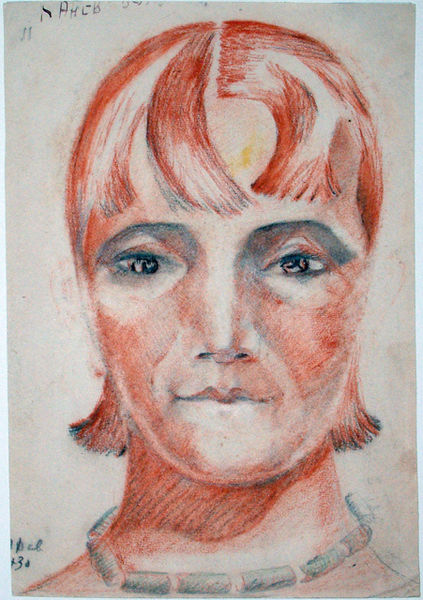
Titel: Self-Portrait, Self-Portrait
Künstler: Iuliia Grigor'evna Arapova (Kapitanova)
Standort: Amherst (Massachusetts, USA)
Institution: Mead Art Museum, Amherst College
Schlagwörter: blue, fringe, red, white, black, grey, hair, nose, portrait, woman, man, head, orange, red hair, eyes, drawing, color, shadow, mouth, sketch, necklace, cheeks, neck, style, signature, pastel, pencil, lines, lip, lips, fashion, russian, date, sorrow, 1930, conte crayon, stains, andrygony, make ip, thick, ornage, andrygoneous, layer, scar, eyeshadow, colorpencil, bob, bang